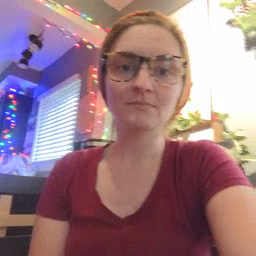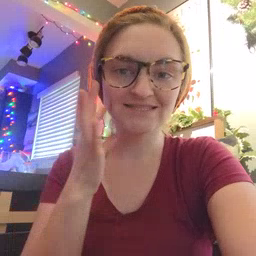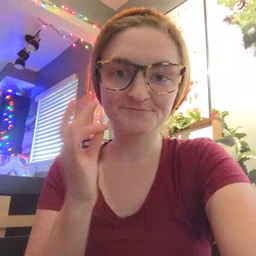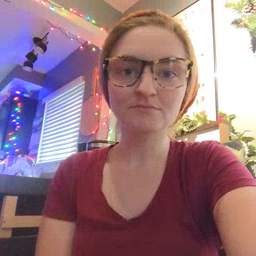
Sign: cat